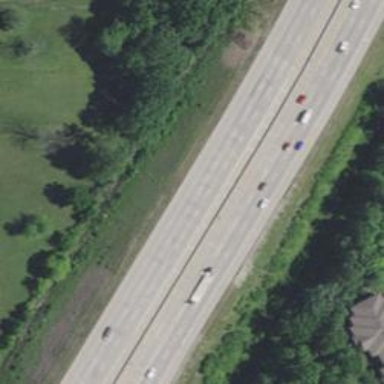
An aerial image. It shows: Asphalt motorway.